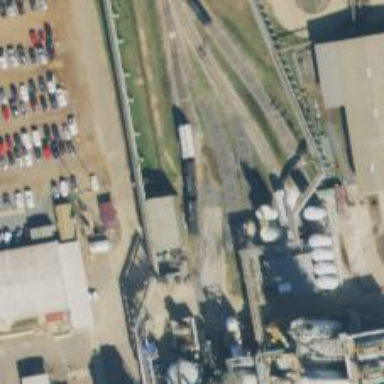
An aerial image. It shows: Rail spur service.